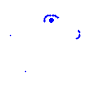
Particle: electron